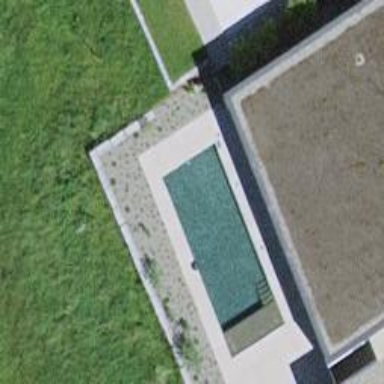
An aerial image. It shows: Swimming pool located in leisure land.